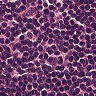
Metastatic tissue present: no